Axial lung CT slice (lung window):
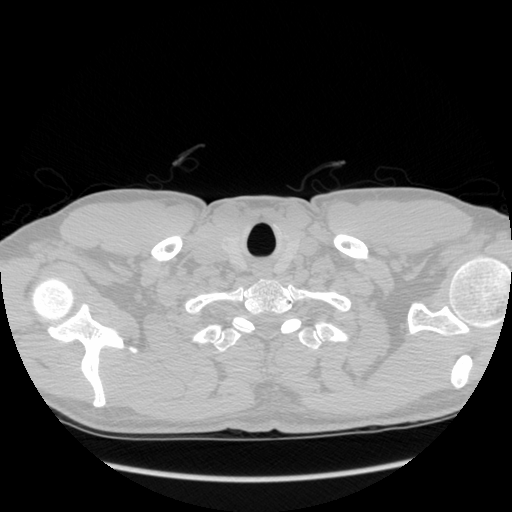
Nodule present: no